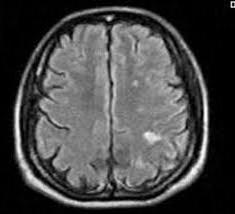
Label: notumor